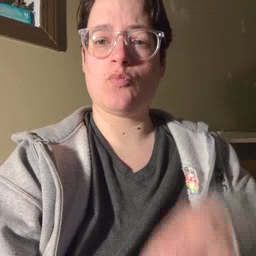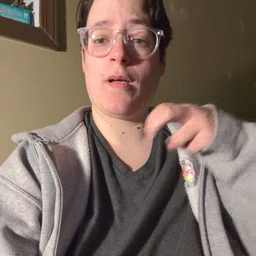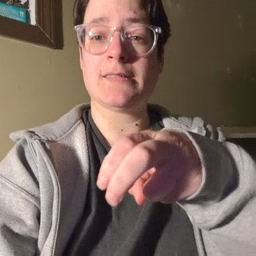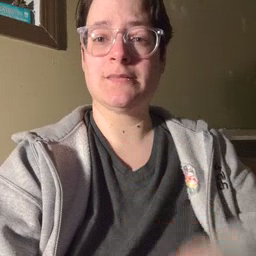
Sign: ride